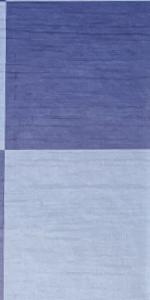
Label: Empty